A time-domain waveform of one vibration snapshot from a rolling-element bearing is shown. Determine the bearing's health state. Answer with exactly one of: normal, inner_race, outer_race, ball.
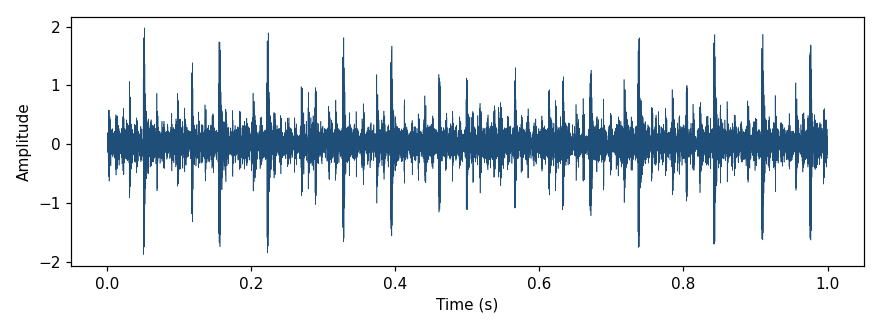
Answer: outer_race